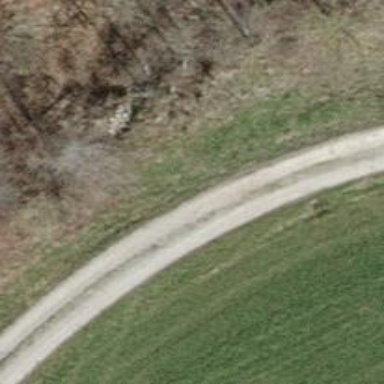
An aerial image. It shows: Track with grade 2 gravel surface.